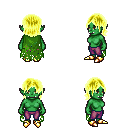
a pixel art fantasy rpg character, female body template, orc, green skin, green tattered cape, magenta pants, gold long bangs hairstyle, gold boots, four views (front, back, left, right), 2x2 character sprite sheet, small pixel art, hard edges, no anti-aliasing